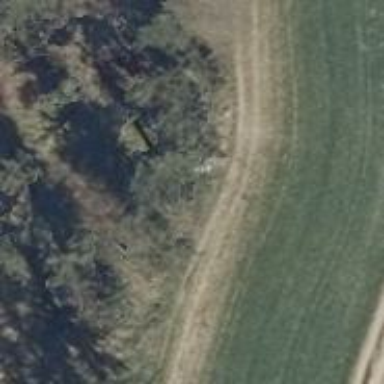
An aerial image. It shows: Hunting stand.